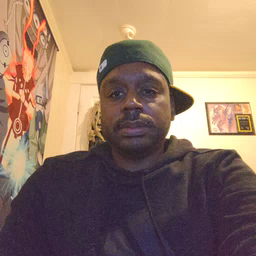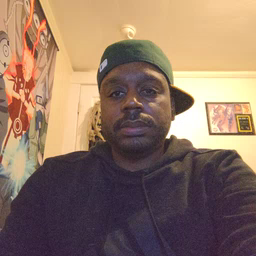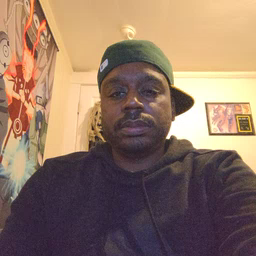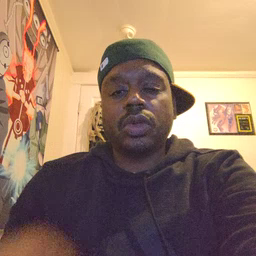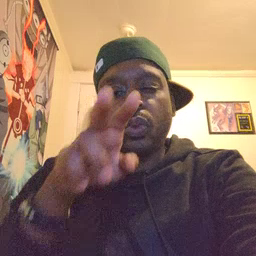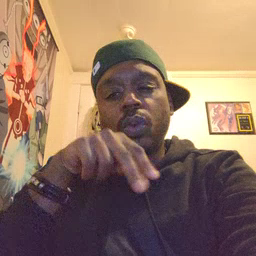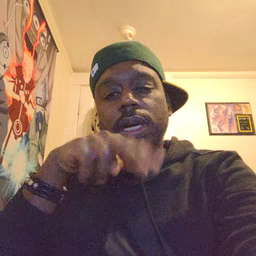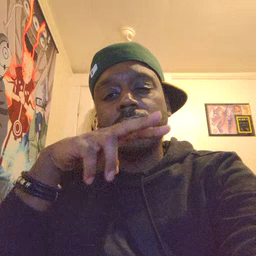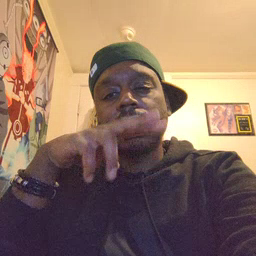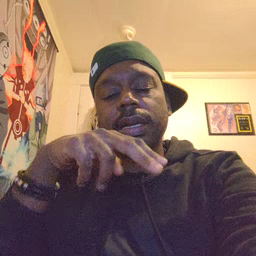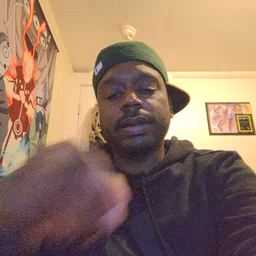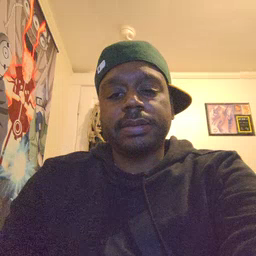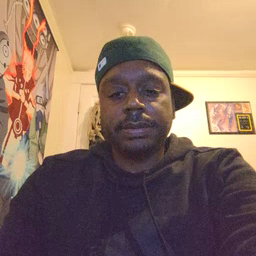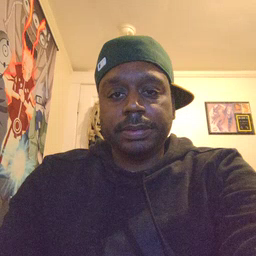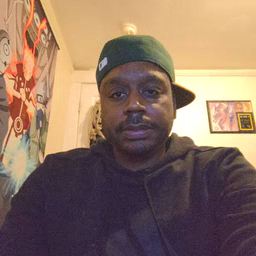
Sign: read